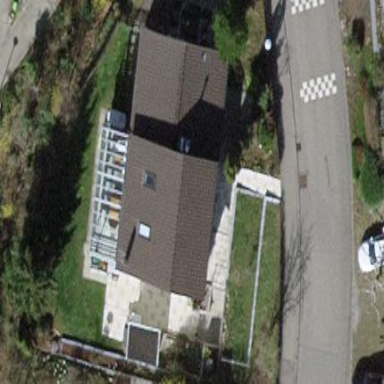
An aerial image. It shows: Detached building.